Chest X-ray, AP view. Patient: 20 years old, sex M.
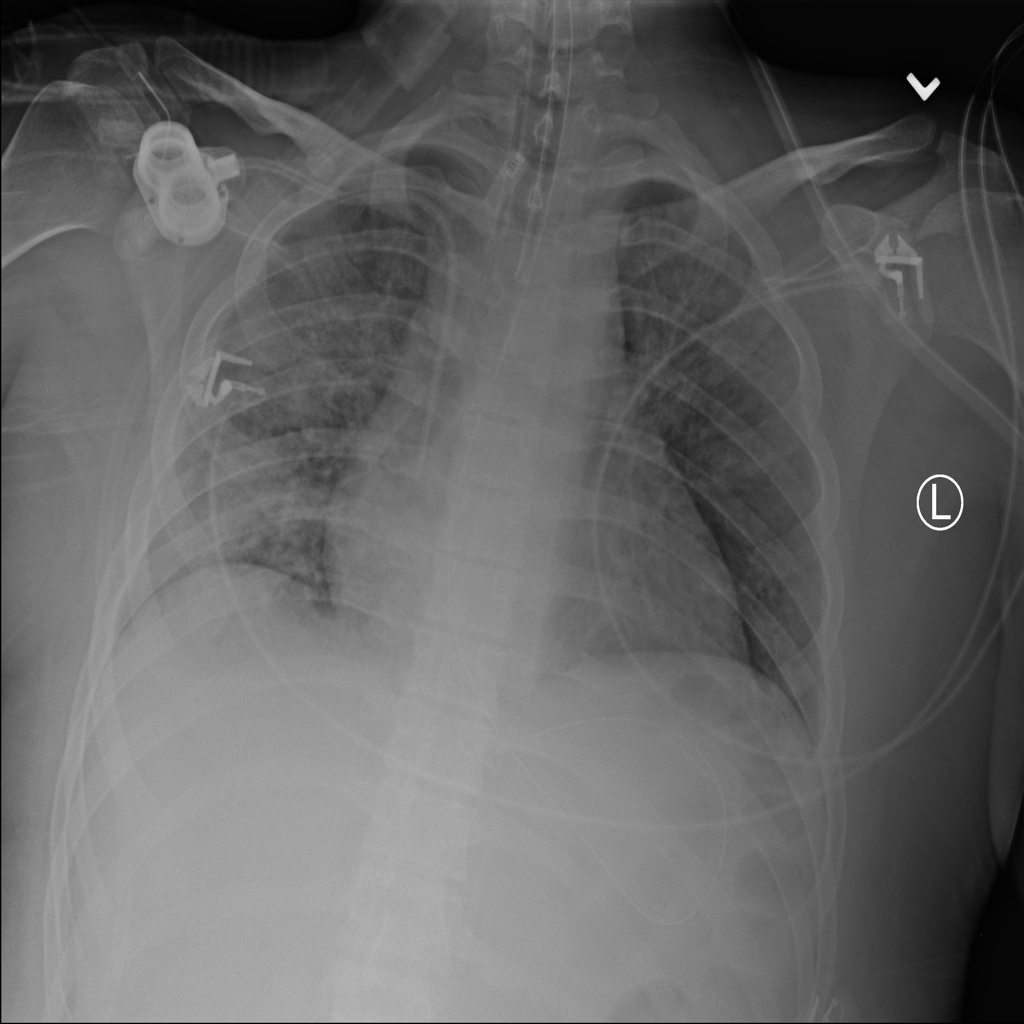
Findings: No Finding